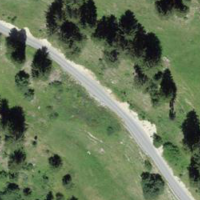
EUNIS habitat code: 23
Species observed at this site:
Neoitamus cyanurus